Aerial crown-view tile of a tropical tree (Barro Colorado Island, Panama), acquired 20240716:
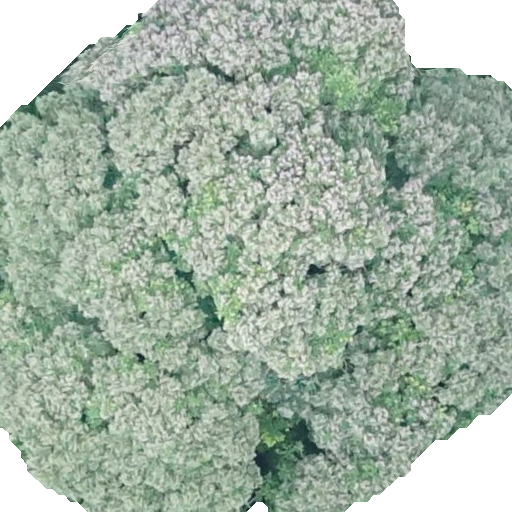
Species: Dipteryx oleifera
GBIF accepted scientific name: Dipteryx oleifera
Crown area: 397.617 m²